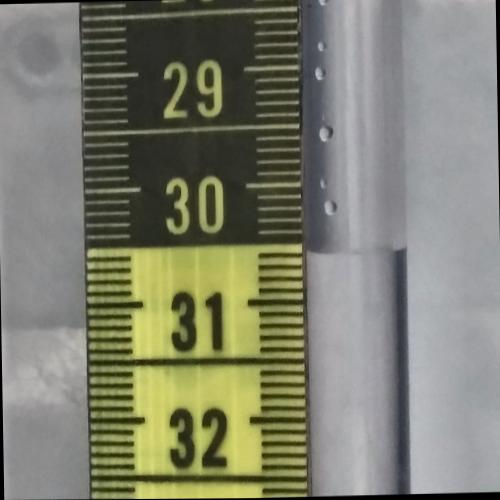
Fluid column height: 30.6 cm